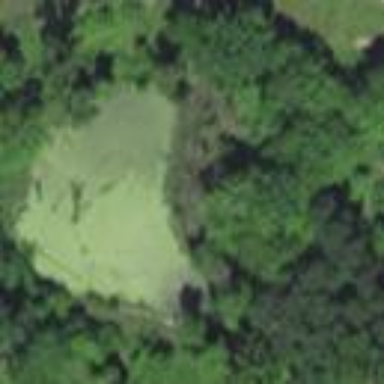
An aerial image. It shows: Pond surrounded by natural water.